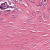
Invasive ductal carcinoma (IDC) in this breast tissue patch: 1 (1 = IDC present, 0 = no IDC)